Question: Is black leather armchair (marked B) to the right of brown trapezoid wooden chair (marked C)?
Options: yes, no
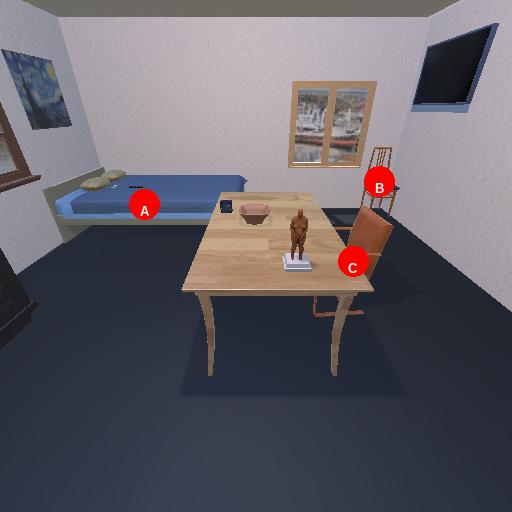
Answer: yes